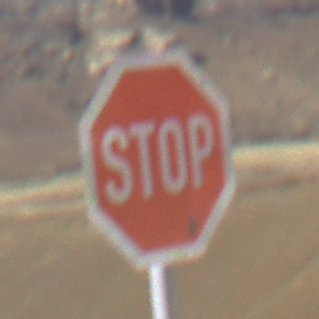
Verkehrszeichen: Stop
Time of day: Midday
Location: Outdoor (Nature)
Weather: Clear
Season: NotSpecified
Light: Natural